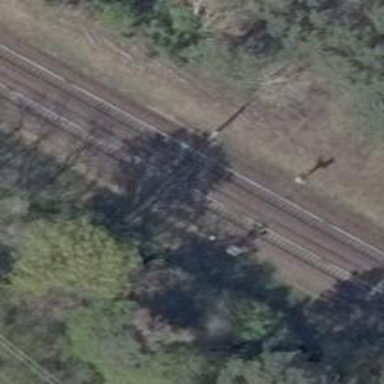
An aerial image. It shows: Railway with electrified contact lines.